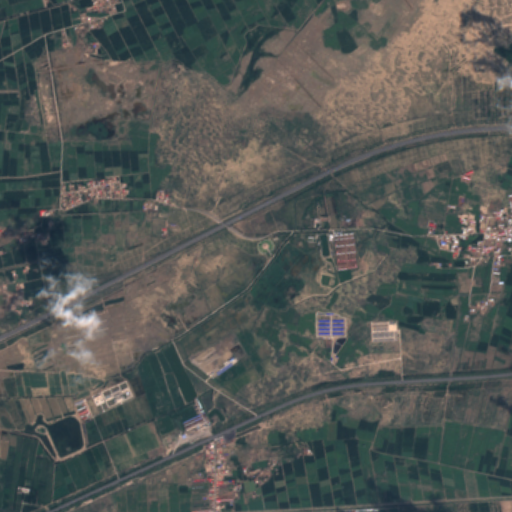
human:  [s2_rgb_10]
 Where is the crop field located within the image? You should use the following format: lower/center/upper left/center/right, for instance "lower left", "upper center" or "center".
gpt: The crop field is located in the lower right of the image.
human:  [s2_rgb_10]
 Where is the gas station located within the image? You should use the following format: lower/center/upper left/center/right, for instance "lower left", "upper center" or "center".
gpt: The gas station is located in the lower center of the image.
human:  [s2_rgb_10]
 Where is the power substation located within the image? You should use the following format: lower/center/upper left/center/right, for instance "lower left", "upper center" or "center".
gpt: The power substation is located in the lower right of the image.
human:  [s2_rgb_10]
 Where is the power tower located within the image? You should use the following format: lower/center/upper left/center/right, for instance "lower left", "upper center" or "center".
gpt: There is no power tower in the image.